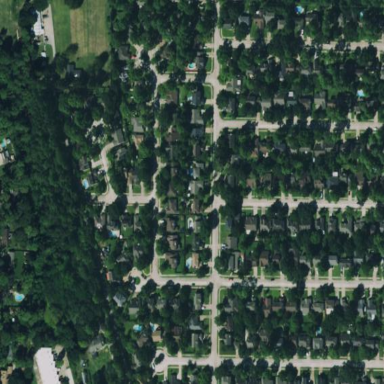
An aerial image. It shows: Residential neighbourhood.